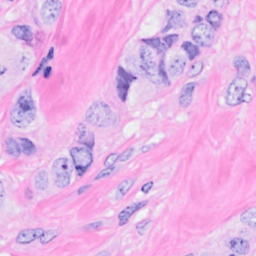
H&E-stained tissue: Breast